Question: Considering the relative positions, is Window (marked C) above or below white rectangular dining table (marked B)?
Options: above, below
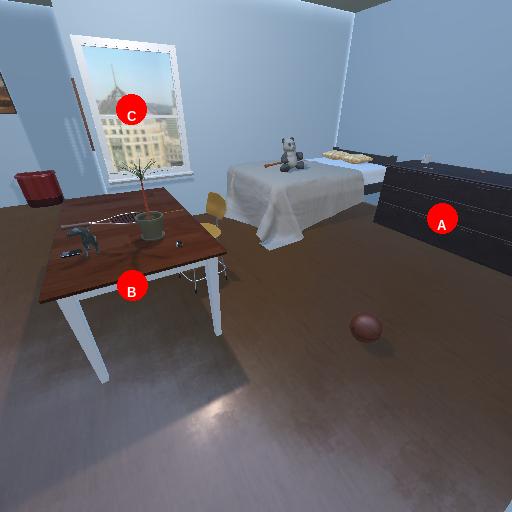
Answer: above